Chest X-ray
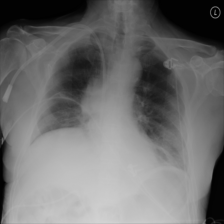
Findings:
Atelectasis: negative
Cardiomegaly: negative
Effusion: negative
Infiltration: positive
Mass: positive
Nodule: negative
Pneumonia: negative
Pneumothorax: negative
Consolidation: negative
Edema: negative
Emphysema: negative
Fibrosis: negative
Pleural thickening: negative
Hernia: negative